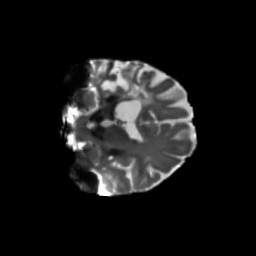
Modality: T2w
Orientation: coronal
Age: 69
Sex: female
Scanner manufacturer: siemens
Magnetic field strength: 3 T
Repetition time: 5.25 s
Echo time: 0.08 s